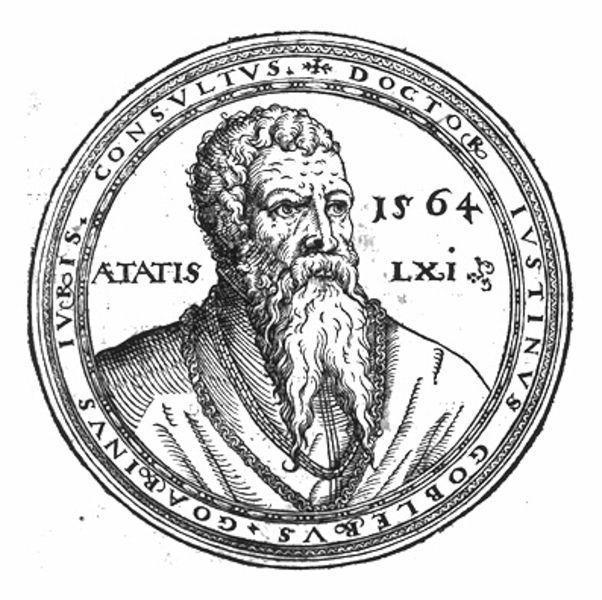
Titel: Bildnis des Justin Gobler
Künstler: Jost Amman
Institution: (Seriendruck)
Schlagwörter: kopf, mann, schatten, weiß, grau, haar, nase, schwarz, stirn, ornament, alt, anzug, bart, schnurrbart, augen, falten, gesicht, lang, bildnis, portrait, porträt, haare, mantel, locken, renaissance, kreis, rund, schrift, zwei, kette, grafik, schriftzug, kaiser, könig, spitz, ernst, inschrift, verzierung, jahreszahl, alter, medaillon, druck, stich, buchstaben, bedrohlich, arzt, entwurf, rom, runzeln, zahl, griechisch, gelehrter, medaille, doktor, nasenflügel, römisch, münze, latein, mediziner, stimmer, atatis, doctor, tobias stimmer, taler, garvur, sstirn, #bart, jahrelzahl, consultus, justinius, justinus, scahtte